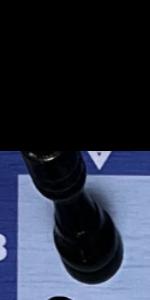
Label: Rook_Black